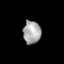
Tissue: lung
Cell type: T cells
Senescence score: 0.2375
Nuclear area (px): 399
Mean DAPI intensity: 166.366